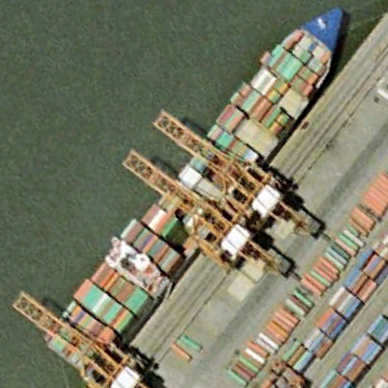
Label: Container_ship